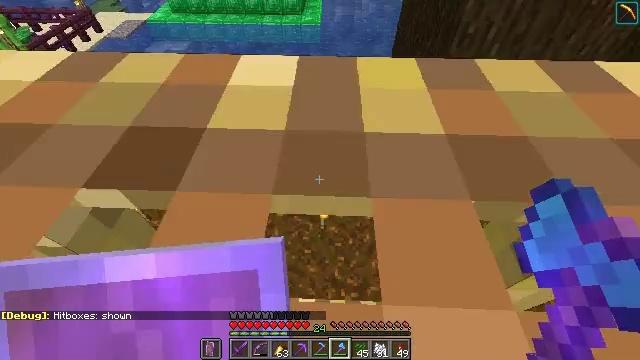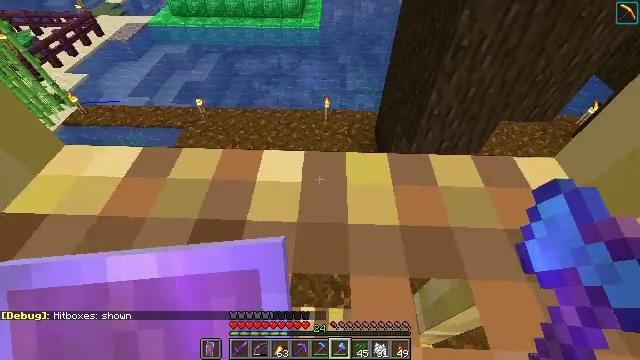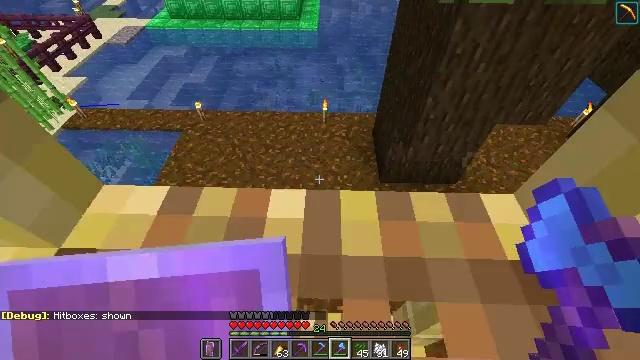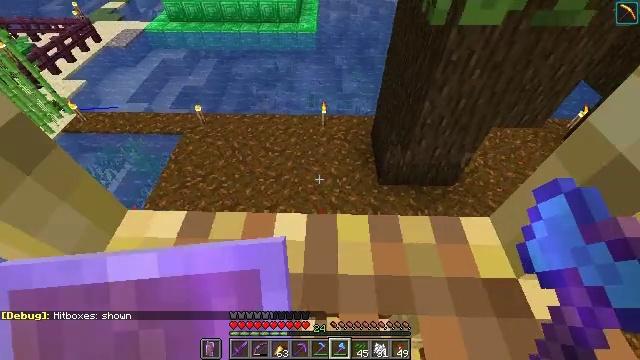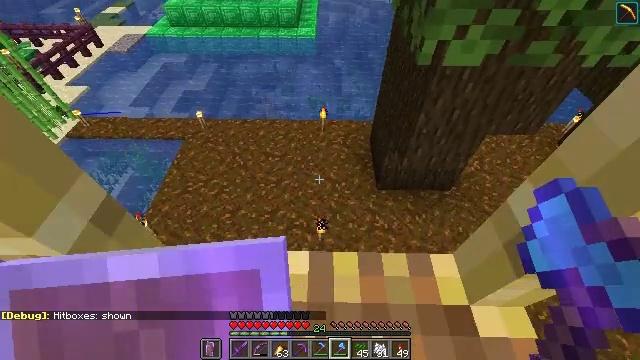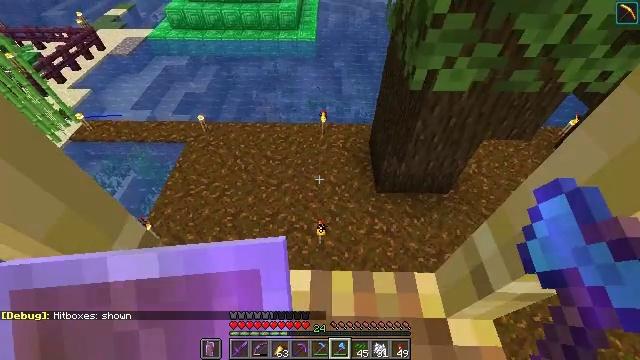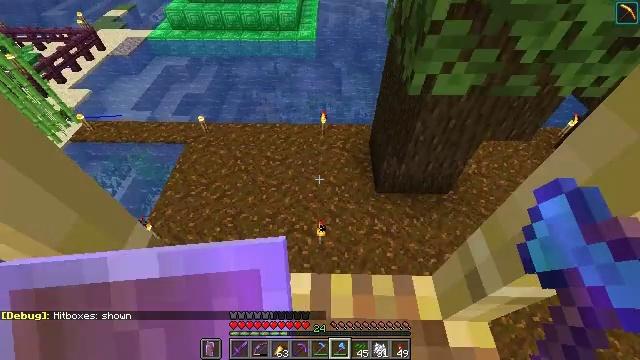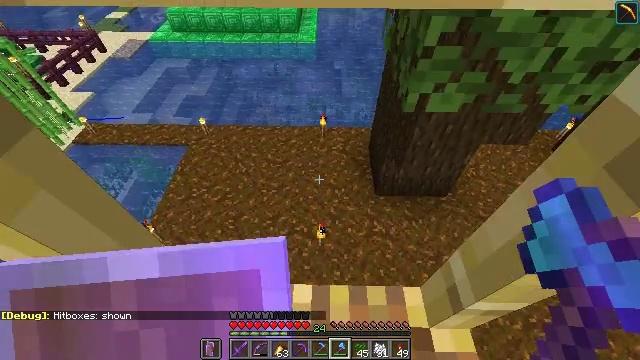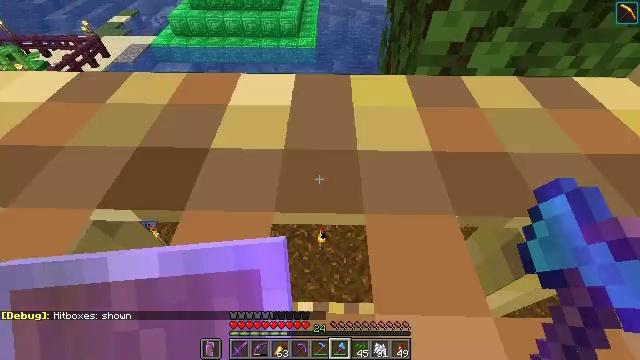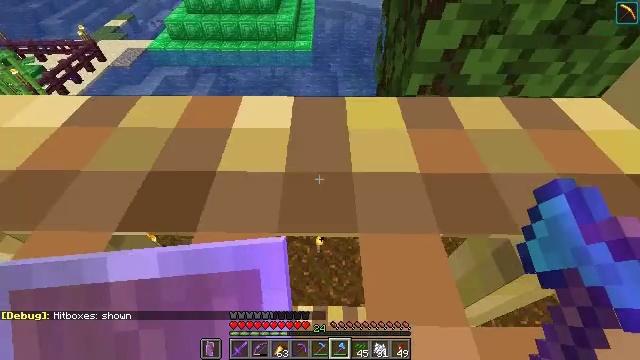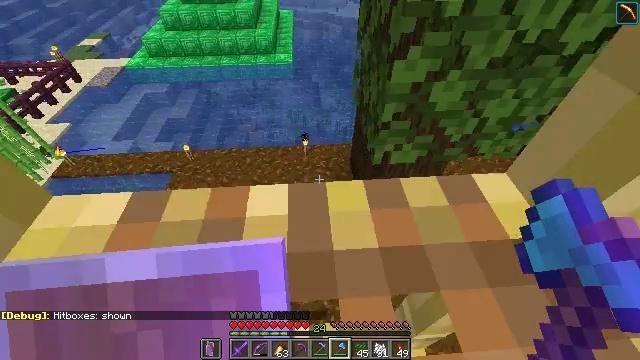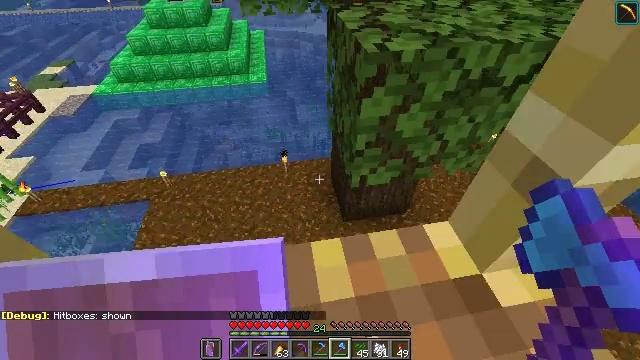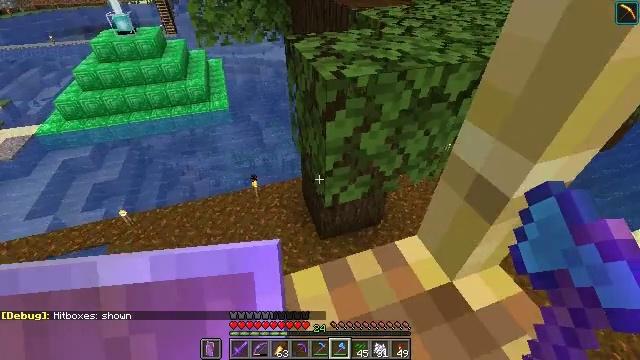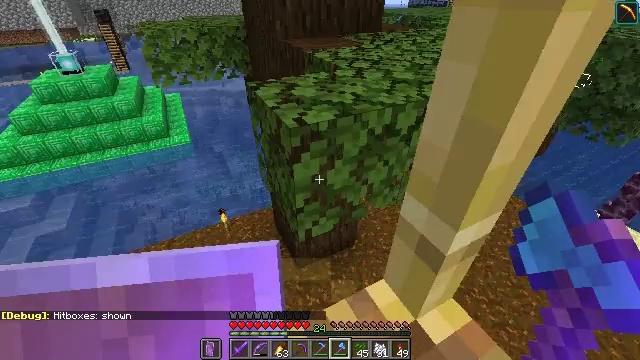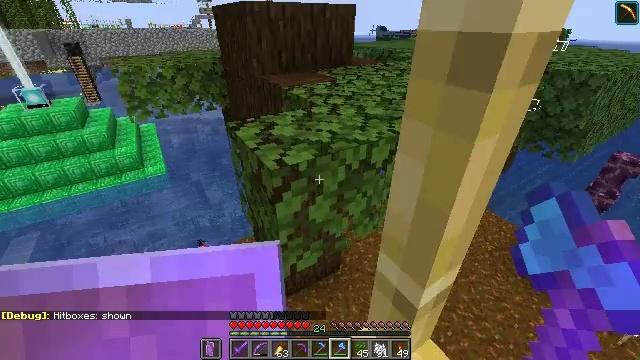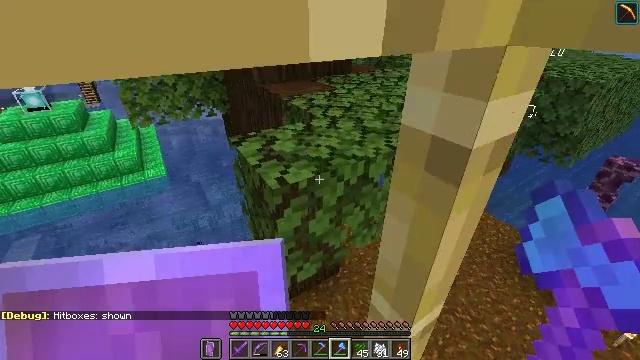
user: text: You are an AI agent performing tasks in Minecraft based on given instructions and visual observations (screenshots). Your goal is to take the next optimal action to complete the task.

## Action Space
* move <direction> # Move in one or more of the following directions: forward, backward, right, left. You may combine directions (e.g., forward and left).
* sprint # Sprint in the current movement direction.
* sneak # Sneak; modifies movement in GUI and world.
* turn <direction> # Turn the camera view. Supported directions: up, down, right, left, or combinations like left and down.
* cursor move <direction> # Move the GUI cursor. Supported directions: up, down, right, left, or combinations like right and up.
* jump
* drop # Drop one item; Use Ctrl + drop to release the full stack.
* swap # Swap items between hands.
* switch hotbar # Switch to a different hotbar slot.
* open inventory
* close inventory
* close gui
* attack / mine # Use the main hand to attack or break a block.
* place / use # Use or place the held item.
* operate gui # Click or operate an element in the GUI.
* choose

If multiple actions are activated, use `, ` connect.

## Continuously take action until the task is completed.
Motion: motion action
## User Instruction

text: Harvest dark oak leaves for decorative purposes.
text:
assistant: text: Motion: jump
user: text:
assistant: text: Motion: jump
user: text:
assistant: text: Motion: jump
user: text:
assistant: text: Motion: jump
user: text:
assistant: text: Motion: jump
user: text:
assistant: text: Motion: jump
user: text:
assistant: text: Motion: jump
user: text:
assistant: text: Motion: jump
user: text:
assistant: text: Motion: jump
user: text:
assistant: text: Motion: turn right and up, jump
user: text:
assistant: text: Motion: turn right and up, jump
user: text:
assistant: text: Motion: turn right and up, jump
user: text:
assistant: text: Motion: turn right and up, jump
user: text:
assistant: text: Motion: turn right and up, jump
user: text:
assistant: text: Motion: jump
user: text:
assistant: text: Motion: jump
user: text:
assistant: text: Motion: jump
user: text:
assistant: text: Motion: jump
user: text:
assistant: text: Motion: jump
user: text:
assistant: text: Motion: jump
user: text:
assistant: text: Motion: jump
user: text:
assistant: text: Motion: jump
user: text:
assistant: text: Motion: jump
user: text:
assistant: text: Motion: jump
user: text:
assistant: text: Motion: jump
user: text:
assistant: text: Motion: jump
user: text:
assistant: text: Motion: jump
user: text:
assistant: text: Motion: jump
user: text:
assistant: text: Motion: jump
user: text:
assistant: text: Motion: jump